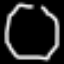
Label: octagon